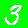
Digit: 3